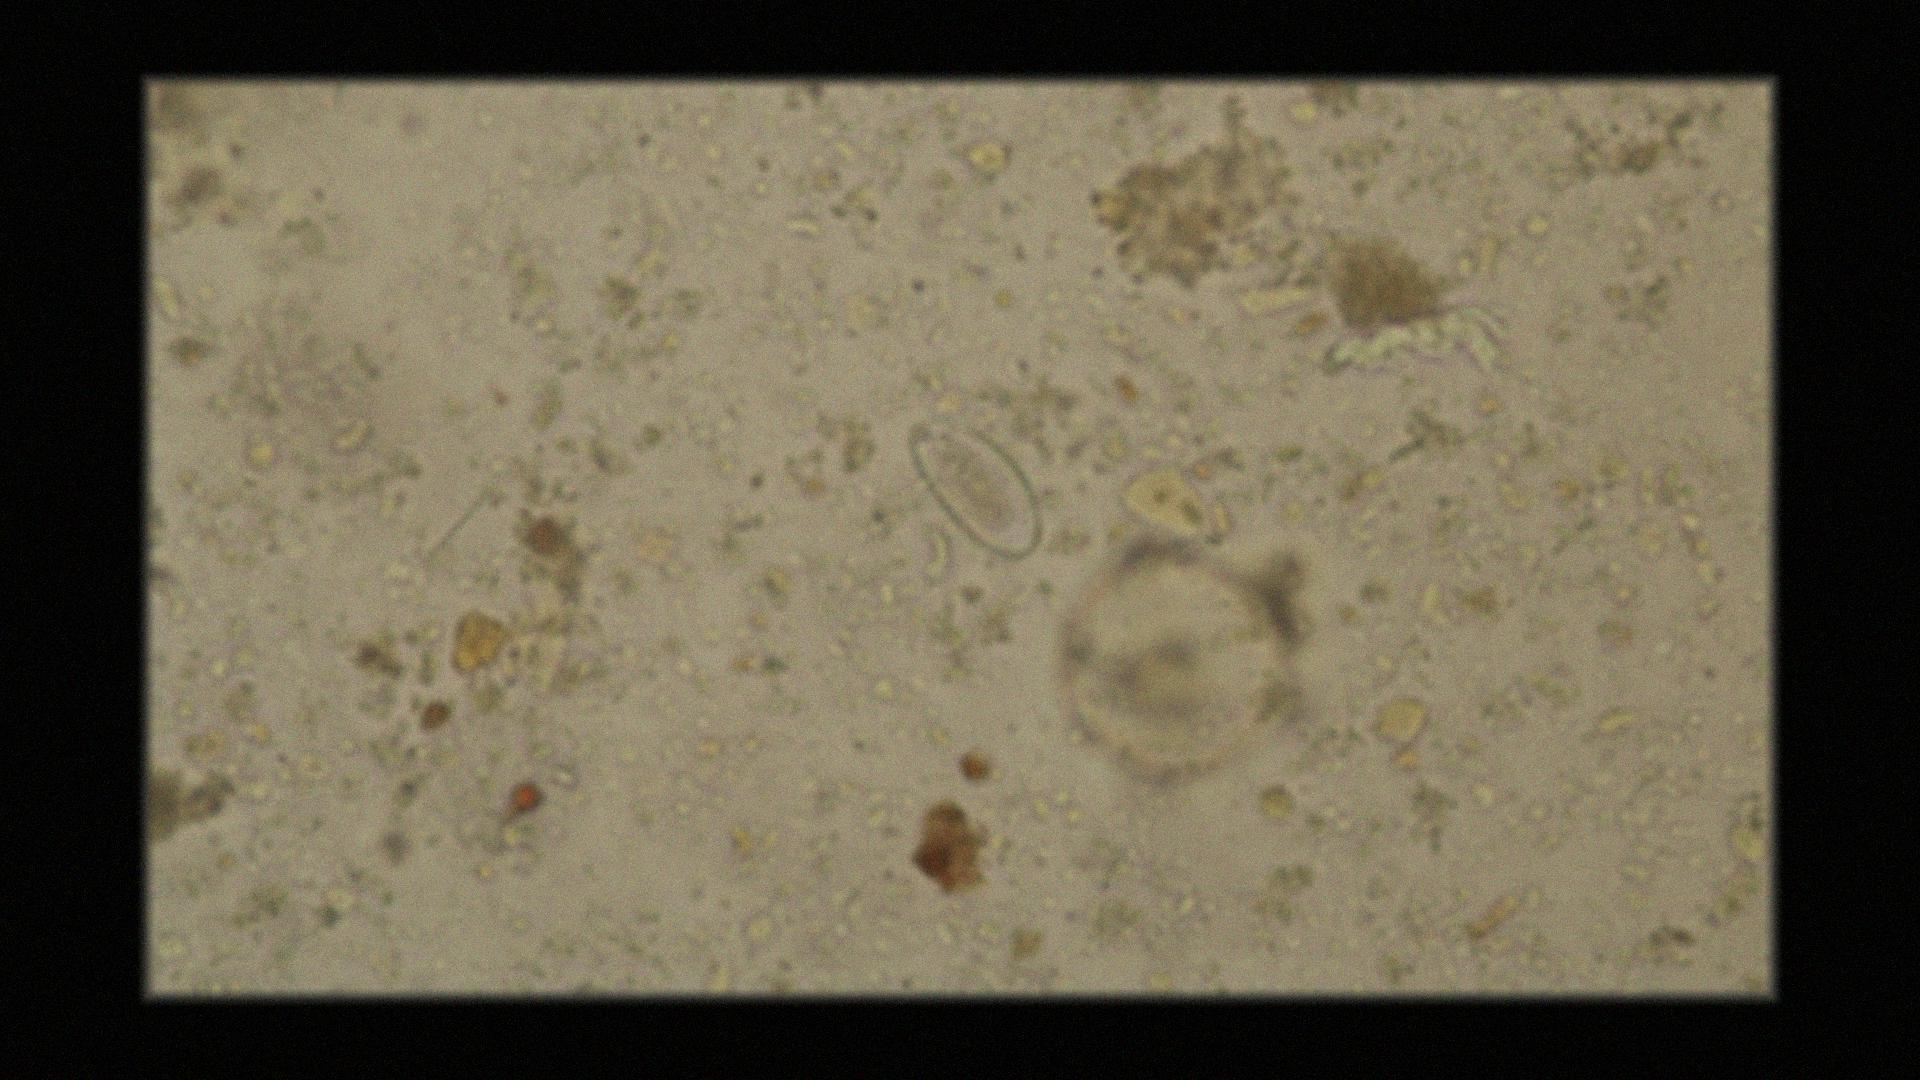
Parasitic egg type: Enterobius vermicularis